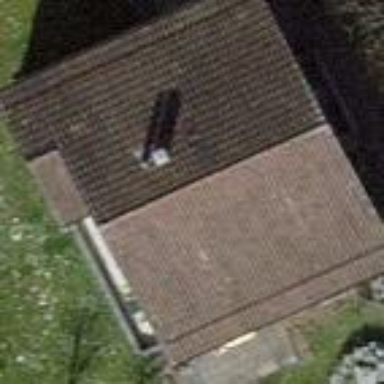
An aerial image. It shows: Simple house.